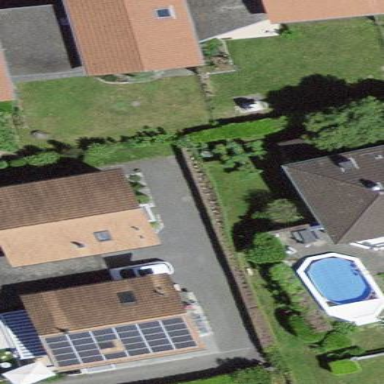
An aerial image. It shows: Semidetached house.